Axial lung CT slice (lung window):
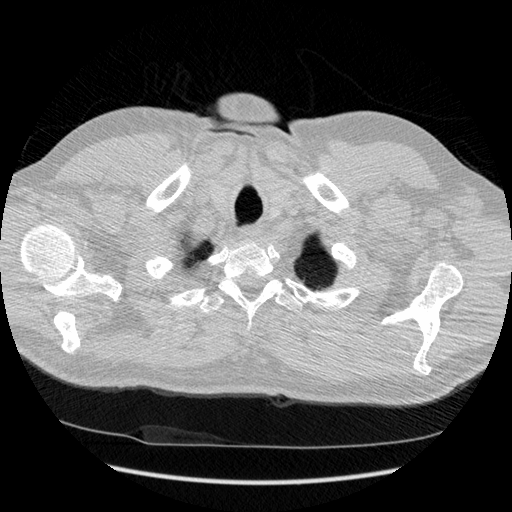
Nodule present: no